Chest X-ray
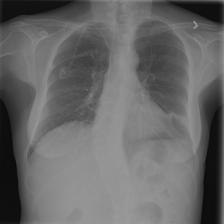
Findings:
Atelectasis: negative
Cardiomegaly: negative
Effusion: negative
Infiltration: negative
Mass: negative
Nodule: negative
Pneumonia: negative
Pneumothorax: negative
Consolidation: negative
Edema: negative
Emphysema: negative
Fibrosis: negative
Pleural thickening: negative
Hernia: negative